A scalogram of one vibration snapshot from a rotating bearing is shown, computed with a continuous wavelet transform. Based on the visible evidence, which condition applies: normal, inner_race, outer_race, ball?
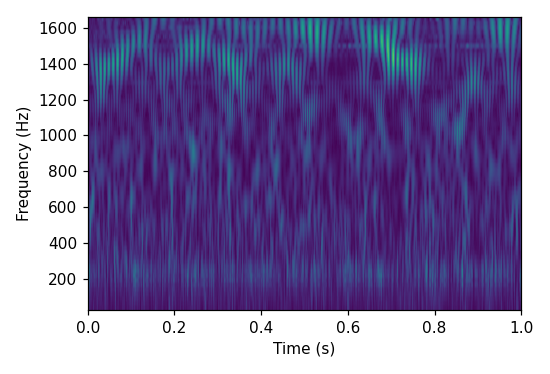
Answer: normal